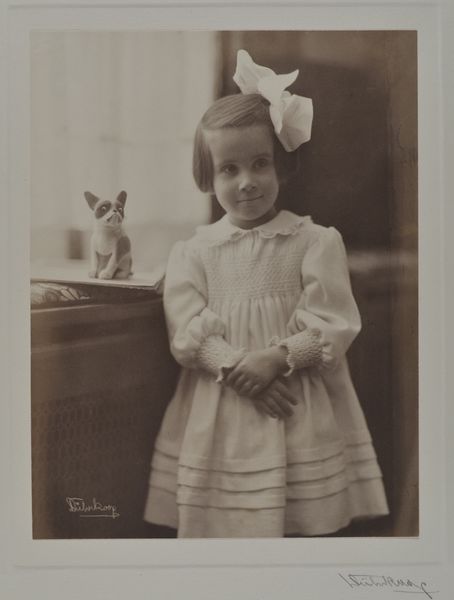
Titel: Renate Scholz
Künstler: Minya Diez-Dührkoop
Standort: Hamburg
Institution: Museum für Kunst und Gewerbe Hamburg
Schlagwörter: bildnis, portrait, papier, foto, fotografie, photographie, photo, spielzeug, kinderspielzeug, lichtbild, konterfei, albumseite, bildwerke, spielwaren, angewandte und bildende kunst, hessische systematik, porträt, mädchen, porträtfotografie, porträtphotographie, platindruck, platinotypie